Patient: sex M, age 38
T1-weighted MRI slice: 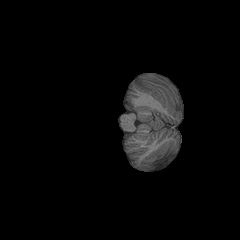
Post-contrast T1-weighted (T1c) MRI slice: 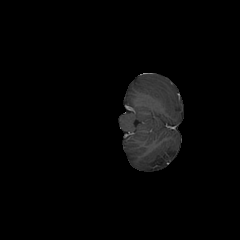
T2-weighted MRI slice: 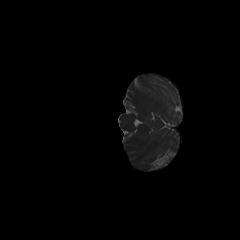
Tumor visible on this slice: no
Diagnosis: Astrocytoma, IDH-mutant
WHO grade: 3